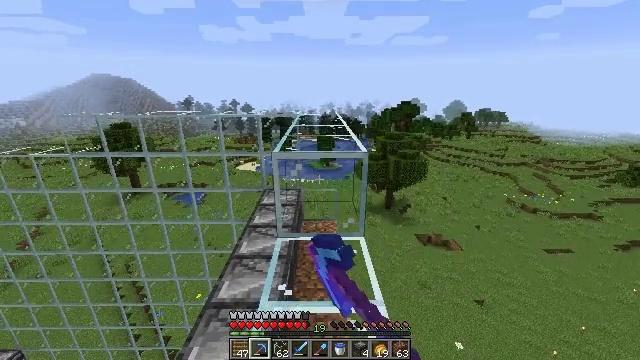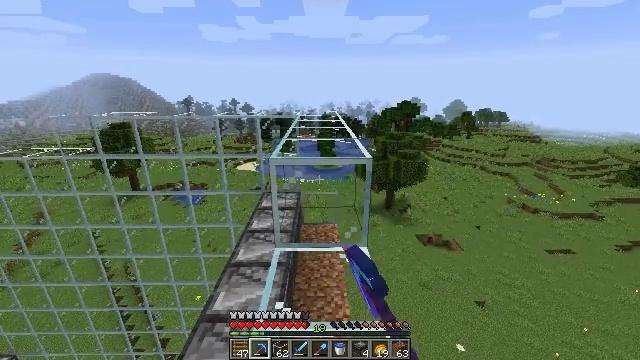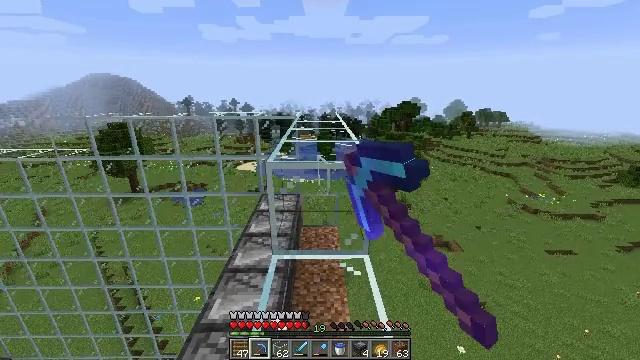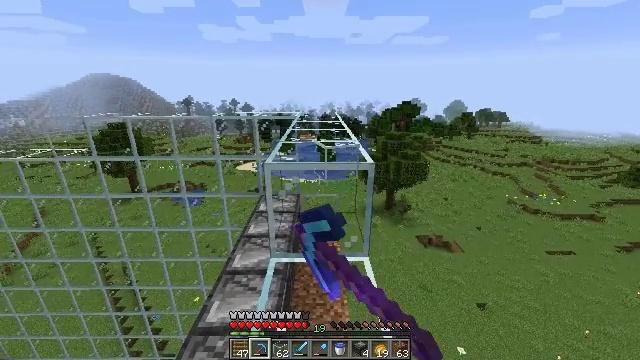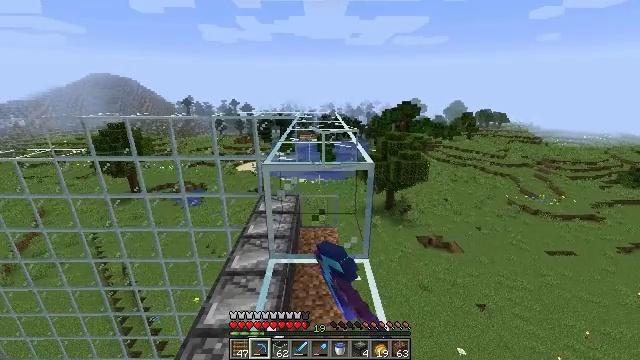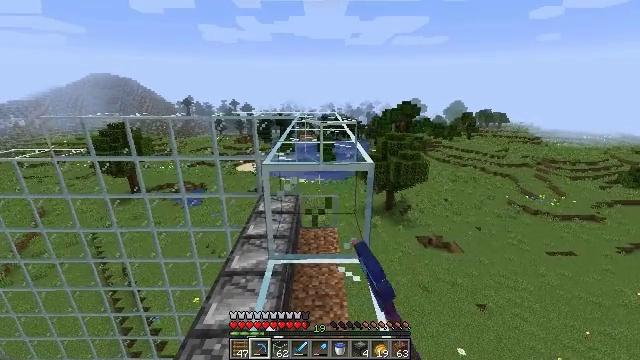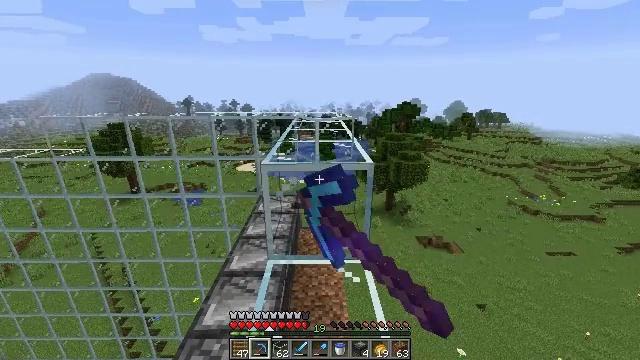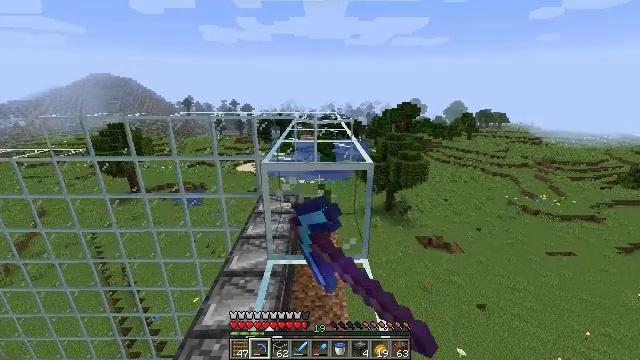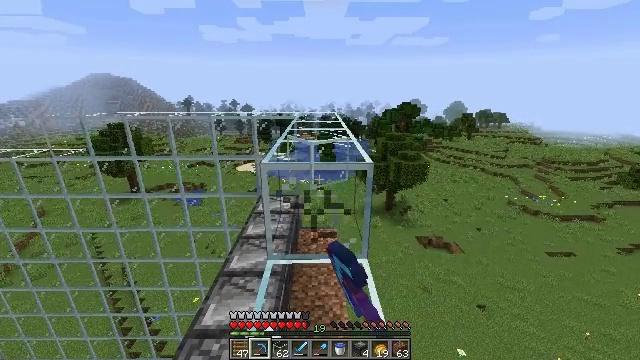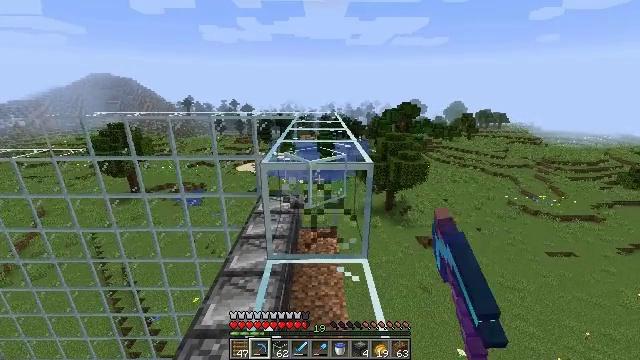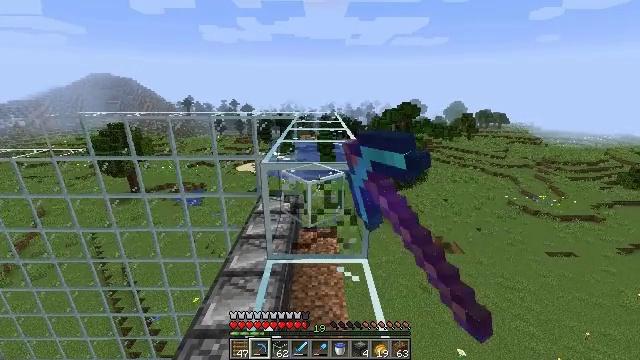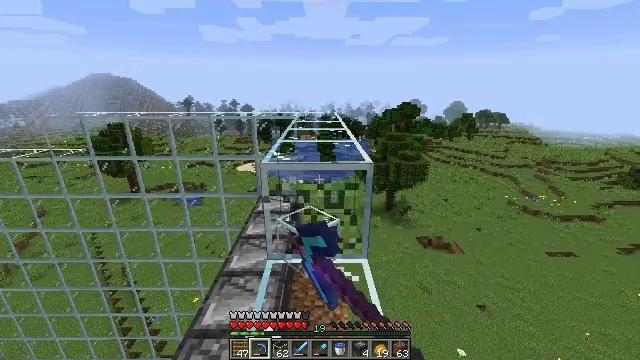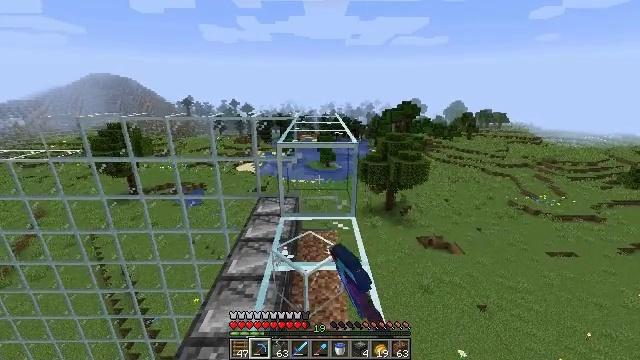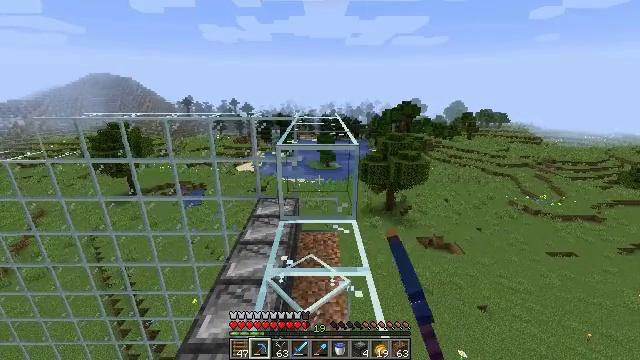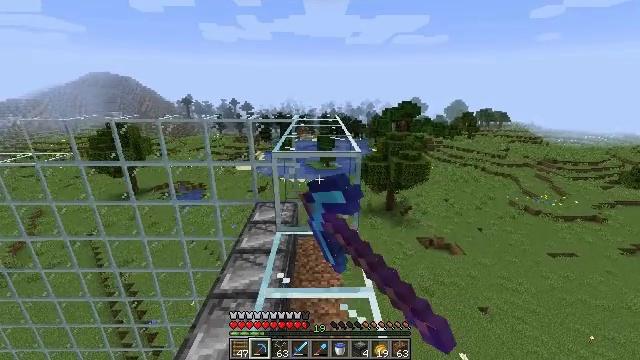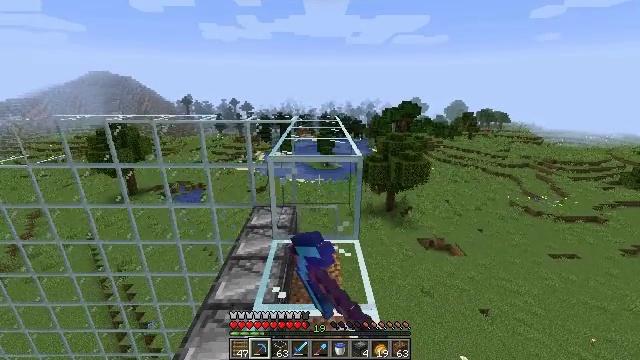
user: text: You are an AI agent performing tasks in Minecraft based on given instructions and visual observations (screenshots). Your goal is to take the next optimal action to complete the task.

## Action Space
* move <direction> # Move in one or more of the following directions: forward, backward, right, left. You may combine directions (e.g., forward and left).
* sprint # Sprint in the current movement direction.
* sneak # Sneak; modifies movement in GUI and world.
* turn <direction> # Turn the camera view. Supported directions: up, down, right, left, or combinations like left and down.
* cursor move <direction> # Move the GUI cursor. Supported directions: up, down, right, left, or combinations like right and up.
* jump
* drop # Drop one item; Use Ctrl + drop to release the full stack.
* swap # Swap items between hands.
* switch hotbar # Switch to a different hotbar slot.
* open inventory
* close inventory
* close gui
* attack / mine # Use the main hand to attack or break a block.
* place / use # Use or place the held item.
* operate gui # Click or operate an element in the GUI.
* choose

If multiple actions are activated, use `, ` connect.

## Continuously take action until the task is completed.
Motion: motion action
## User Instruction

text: Shatter the glass to collect it.
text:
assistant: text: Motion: attack / mine
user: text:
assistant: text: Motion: attack / mine
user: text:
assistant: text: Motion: attack / mine
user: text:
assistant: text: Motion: attack / mine
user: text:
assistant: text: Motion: attack / mine
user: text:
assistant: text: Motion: attack / mine
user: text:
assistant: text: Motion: attack / mine
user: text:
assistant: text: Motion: attack / mine
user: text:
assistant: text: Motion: attack / mine
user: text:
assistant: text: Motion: attack / mine
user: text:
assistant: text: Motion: attack / mine
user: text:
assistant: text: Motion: move forward, attack / mine
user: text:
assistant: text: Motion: move forward, attack / mine
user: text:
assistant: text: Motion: move forward, attack / mine
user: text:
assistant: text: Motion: move forward, attack / mine
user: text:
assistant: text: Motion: attack / mine
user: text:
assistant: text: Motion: attack / mine
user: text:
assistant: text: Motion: attack / mine
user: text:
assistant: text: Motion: attack / mine
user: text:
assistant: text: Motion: attack / mine
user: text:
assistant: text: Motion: attack / mine
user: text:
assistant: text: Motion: attack / mine
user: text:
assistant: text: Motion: attack / mine
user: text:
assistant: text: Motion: attack / mine
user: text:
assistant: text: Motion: attack / mine
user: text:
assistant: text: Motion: move forward, attack / mine
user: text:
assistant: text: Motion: move forward, attack / mine
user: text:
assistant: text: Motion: move forward, attack / mine
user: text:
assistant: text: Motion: move forward, attack / mine
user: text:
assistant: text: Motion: attack / mine